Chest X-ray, AP view. Patient: 35 years old, sex M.
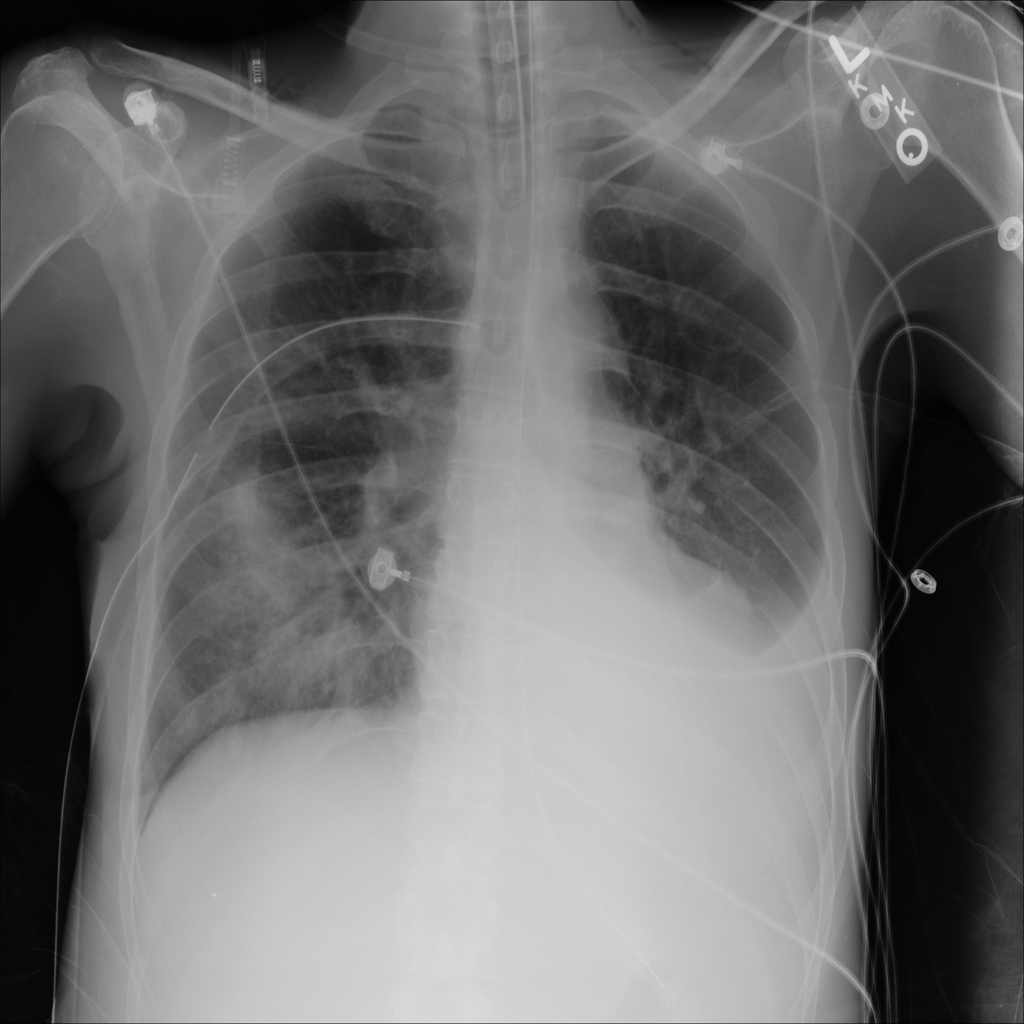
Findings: Effusion, Infiltration